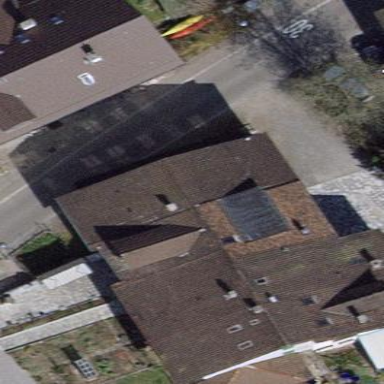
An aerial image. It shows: Terrace building with gabled roof.